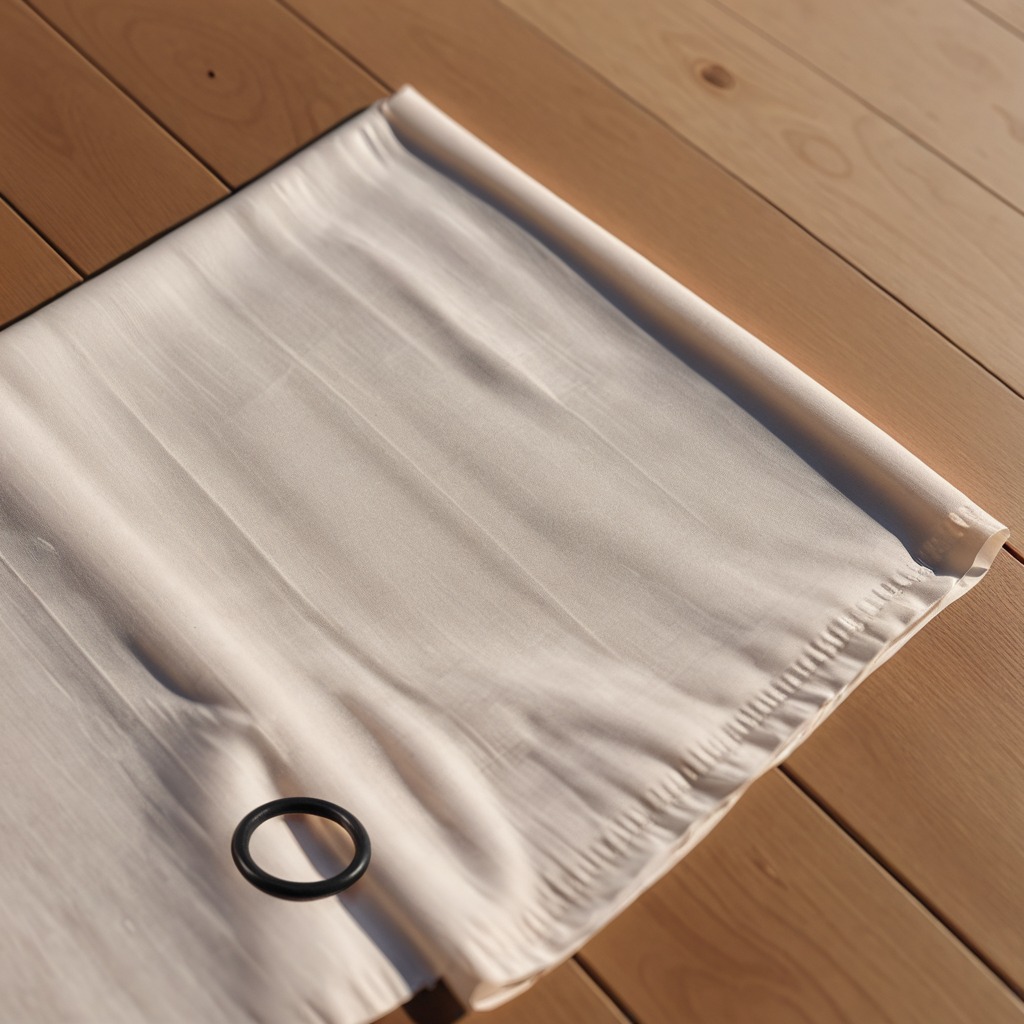
A rubber O-ring is lying on a wooden table in an outdoor workshop during daytime bright natural light soft shadows worn but beneath the cloth.